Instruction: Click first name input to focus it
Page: traveler
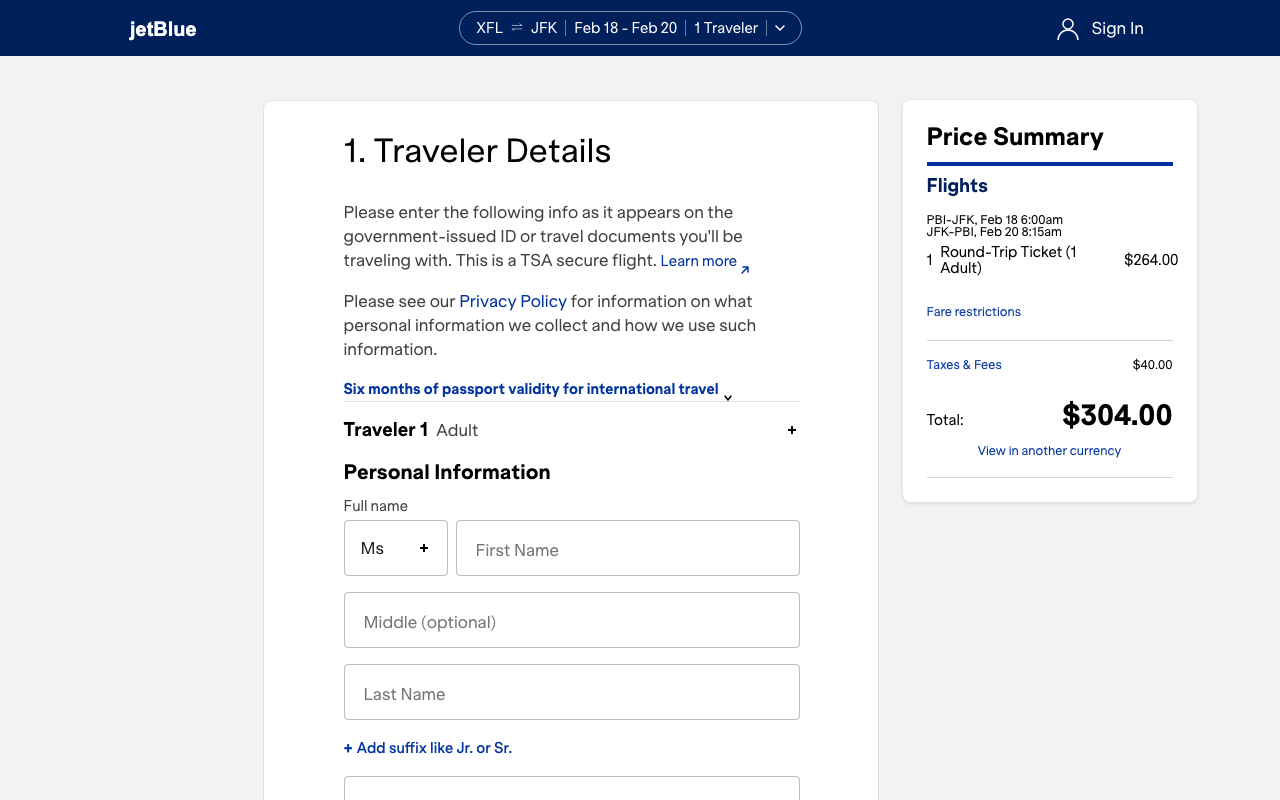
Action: click